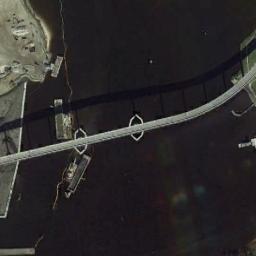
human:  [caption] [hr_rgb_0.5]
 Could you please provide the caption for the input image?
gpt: Several boats stopped on one side of the river .

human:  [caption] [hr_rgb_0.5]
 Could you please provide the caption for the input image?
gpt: A bridge built on a dark green river .

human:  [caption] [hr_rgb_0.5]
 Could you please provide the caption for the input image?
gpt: A bridge connects the land on both sides of the river with white supports on the bridge .

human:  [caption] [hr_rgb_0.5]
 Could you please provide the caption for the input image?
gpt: There is a bridge with a boat over the deep blue river .

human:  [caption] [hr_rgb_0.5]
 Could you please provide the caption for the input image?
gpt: There is a boat under the bridge .